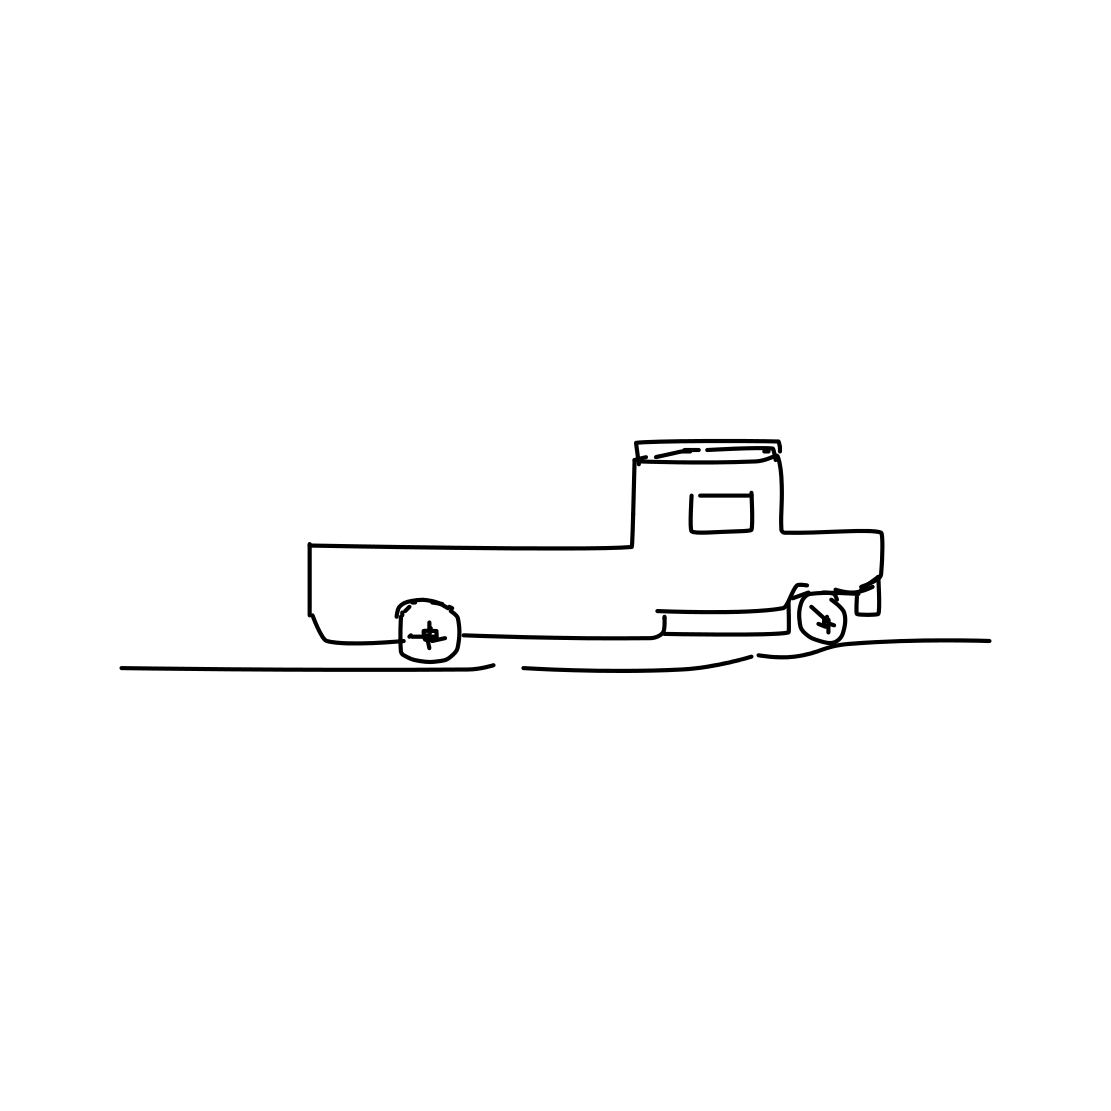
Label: pickup truck